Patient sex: M
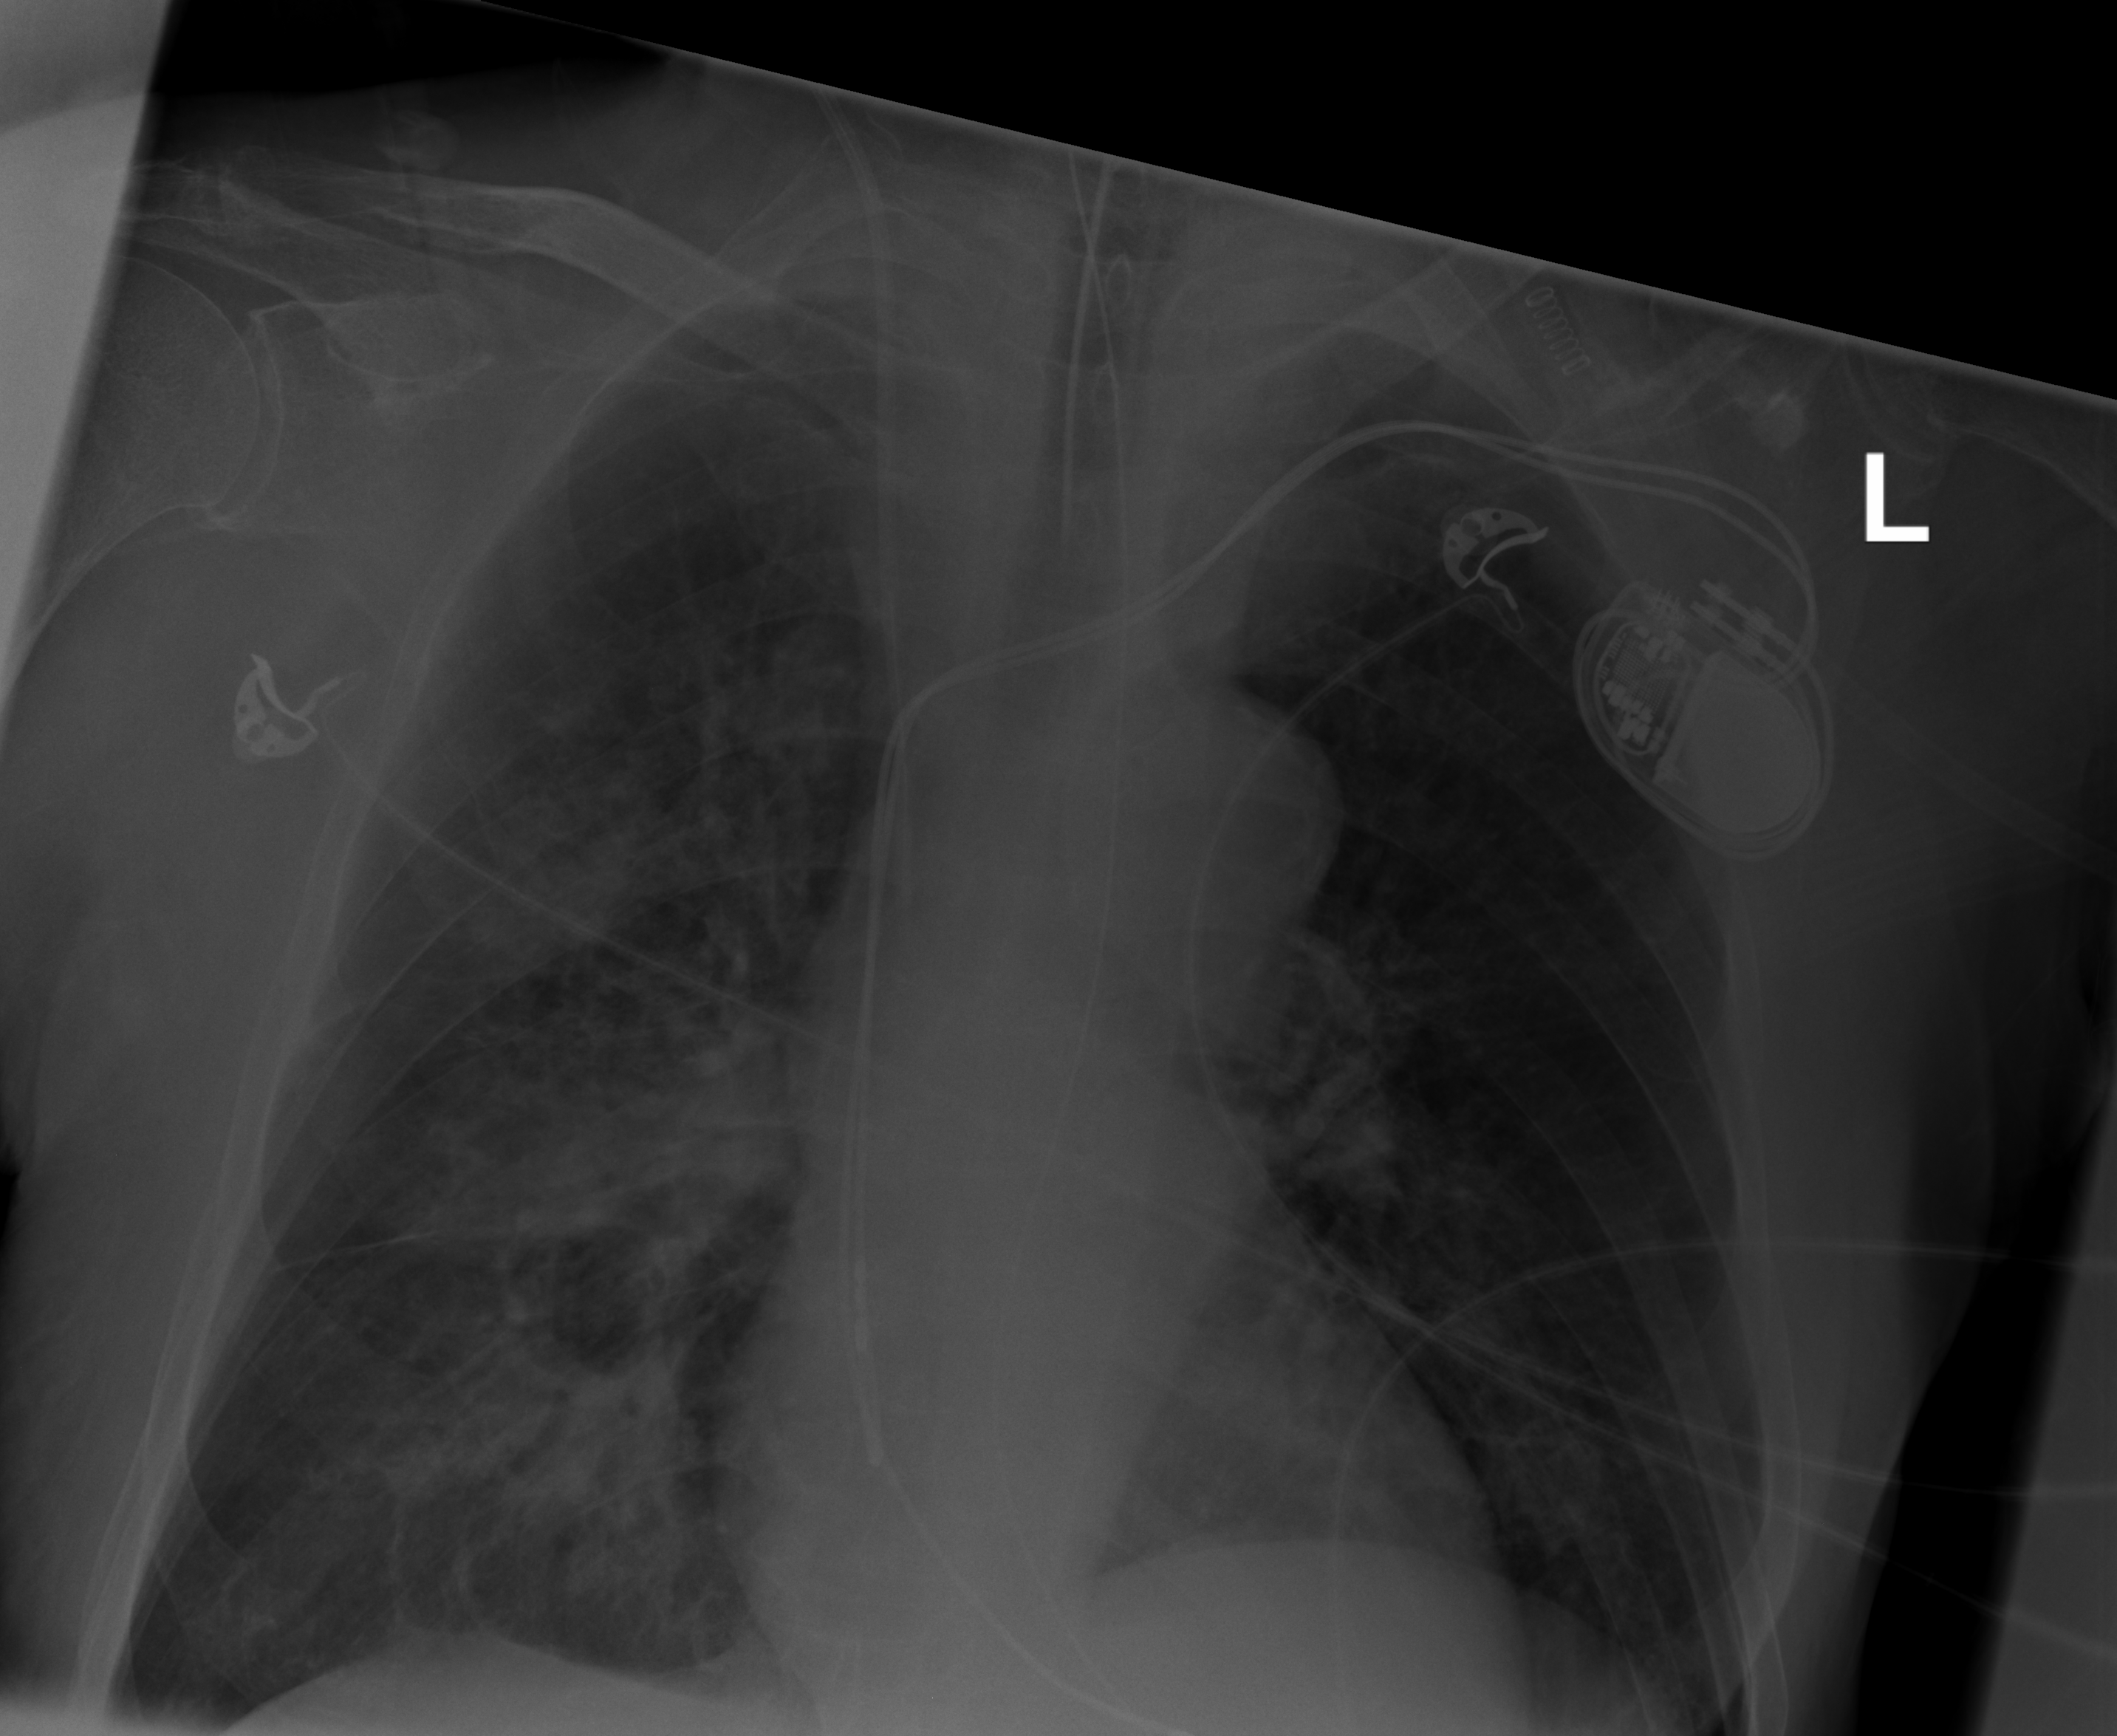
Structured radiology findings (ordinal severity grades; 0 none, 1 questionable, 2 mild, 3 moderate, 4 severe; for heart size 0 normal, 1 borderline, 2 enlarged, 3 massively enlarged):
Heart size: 0
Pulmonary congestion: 0
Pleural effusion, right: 0
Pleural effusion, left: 0
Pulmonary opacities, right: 3
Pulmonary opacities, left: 2
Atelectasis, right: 2
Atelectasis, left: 2